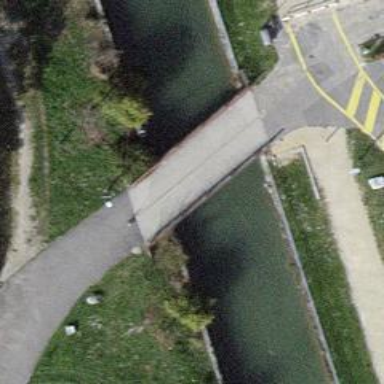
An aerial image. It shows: Bollard barrier.